Question: I am doing only 'm=1', meaning this is gonna to force the non-parallel importing, right?
My table has 500000 lines and I only want to import a portion using a where condition in a free query, here is my command:
'''
sqoop import --connect jdbc:mysql://localhost/employees --username root -P --query 'select emp_no, title from titles where "emp_no < 10020 AND \$CONDITIONS"' --target-dir /title_set --m 1;
'''
When I check the result, it is showing empty but does have a _SUCCESS file:

What's wrong with my import script?
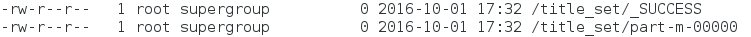
Answer: There are two ways to write query with sqoop import , update your query as below.
1) Include query in single quotes.
''select emp_no, title from titles where emp_no < 10020 AND $CONDITIONS''
2) Include query in double quotes.
'''
"select emp_no, title from titles where emp_no < 10020 AND \$CONDITIONS"
'''
The below is from Sqoop documentation about this.
If you are issuing the query wrapped with double quotes ("), you will have to use \$CONDITIONS instead of just $CONDITIONS to disallow your shell from treating it as a shell variable. For example, a double quoted query may look like: "SELECT * FROM x WHERE a='foo' AND \$CONDITIONS"